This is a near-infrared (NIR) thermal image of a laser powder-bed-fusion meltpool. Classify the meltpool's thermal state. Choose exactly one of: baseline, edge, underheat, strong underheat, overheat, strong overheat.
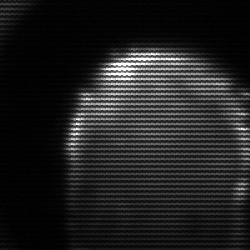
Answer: edge